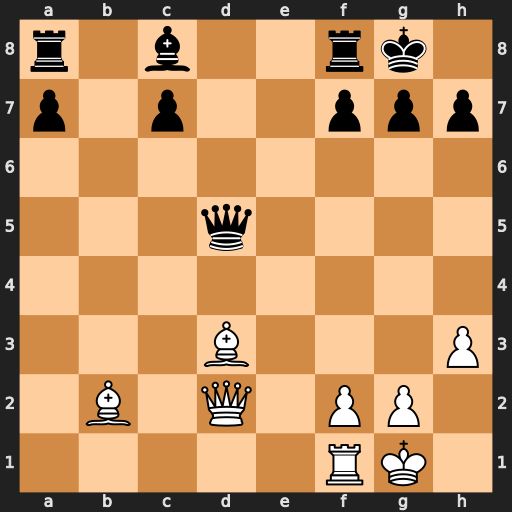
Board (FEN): r1b2rk1/p1p2ppp/8/3q4/8/3B3P/1B1Q1PP1/5RK1
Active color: w
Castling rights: -
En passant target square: -
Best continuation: Bxh7+ Kxh7 Qxd5